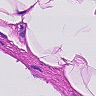
Metastatic tissue present: no